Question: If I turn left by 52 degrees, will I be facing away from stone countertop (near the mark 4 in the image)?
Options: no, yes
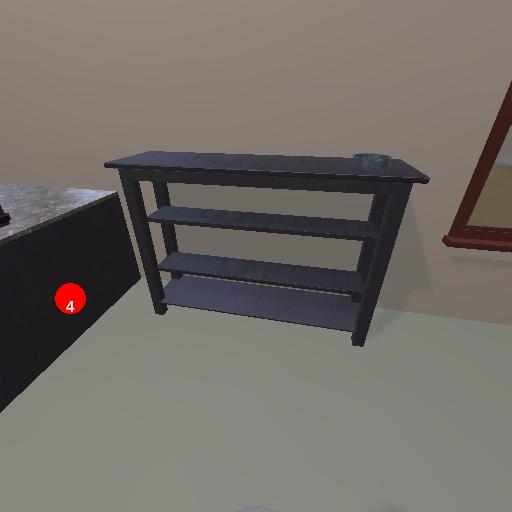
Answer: no